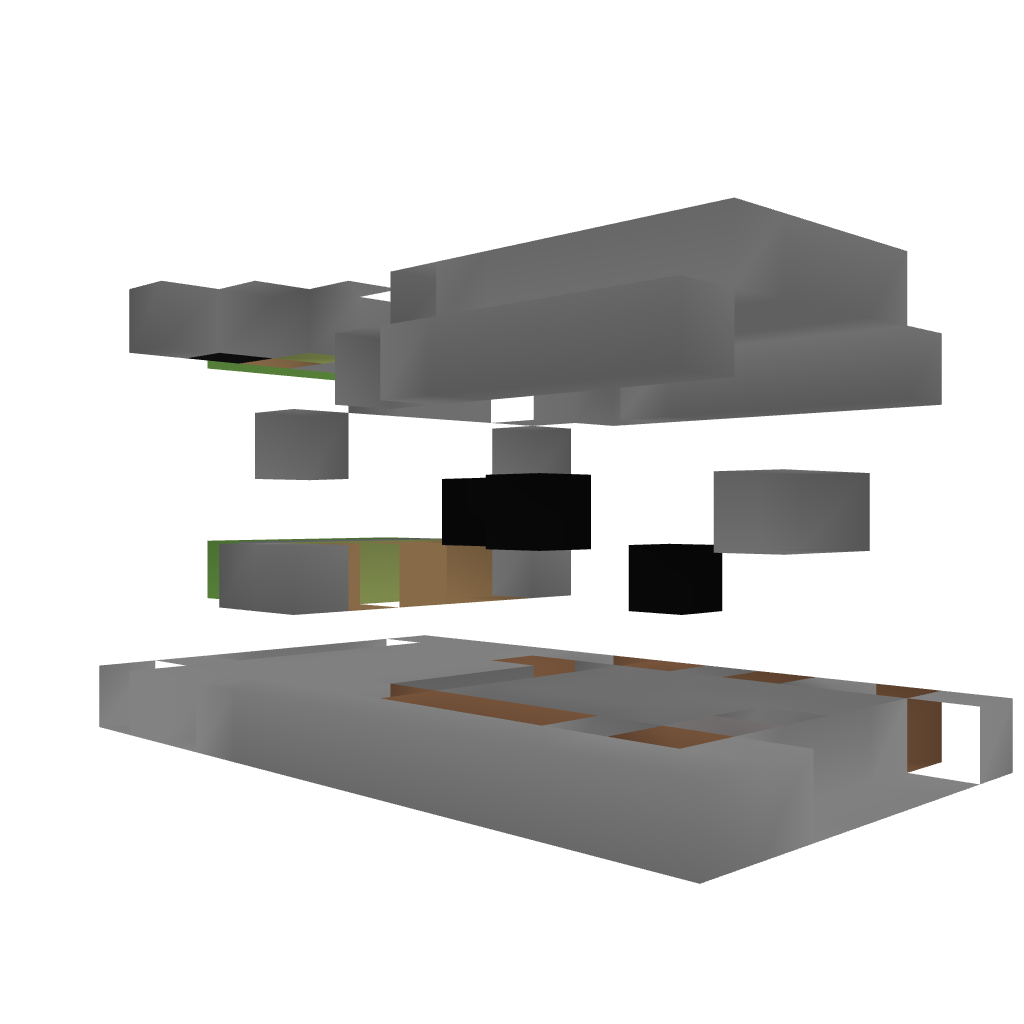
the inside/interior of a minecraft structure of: Redstone Mine Bomb(BreakDiamonds)